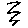
Label: zigzag